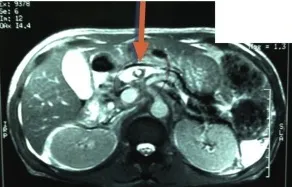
Plain abdominal X-ray in the region of middle and right upper quadrant abdomen; b.
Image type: radiology (mri)